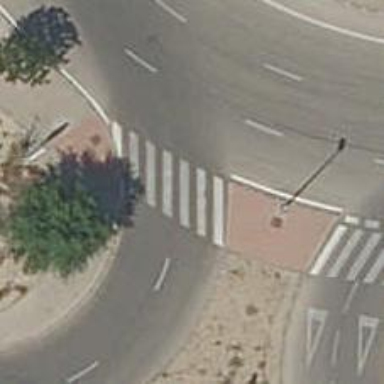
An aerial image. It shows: Zebra crossing on the road.